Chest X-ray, PA view. Patient: 32 years old, sex M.
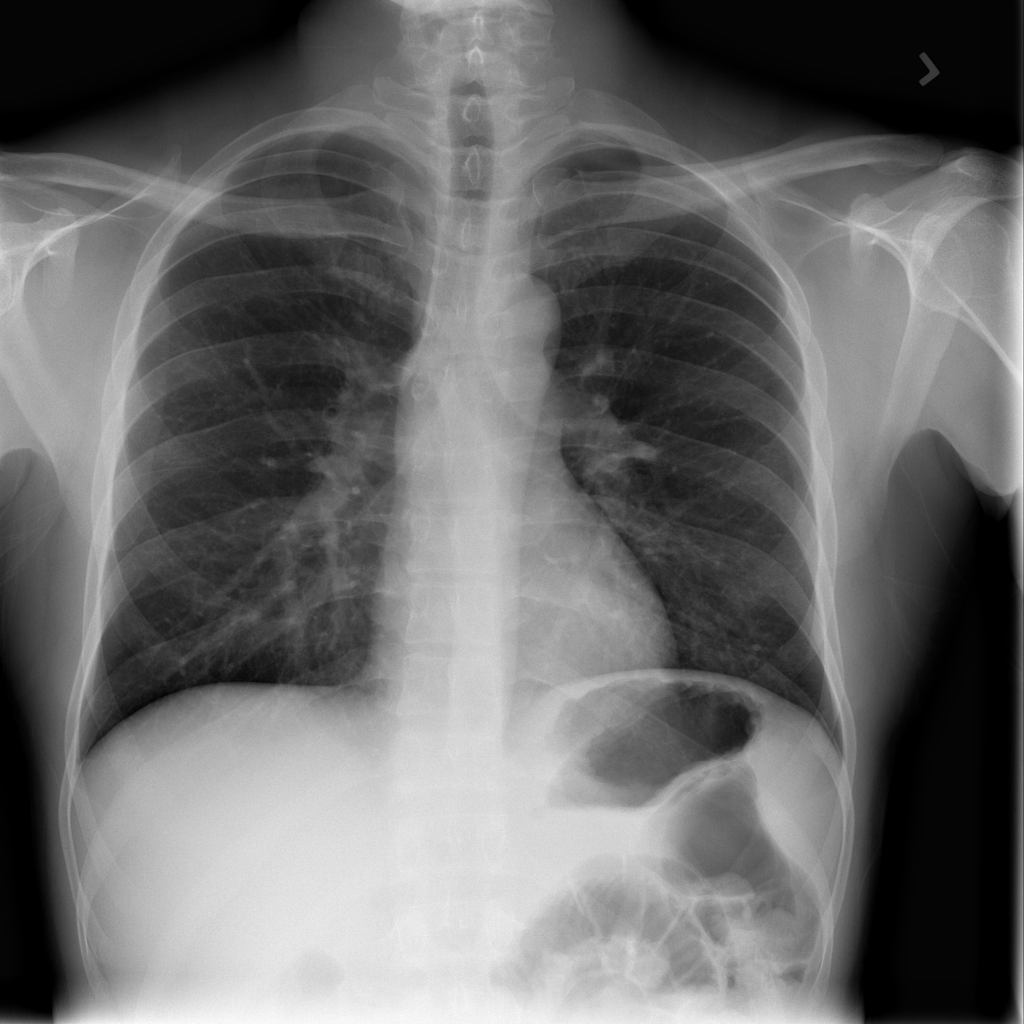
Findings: No Finding